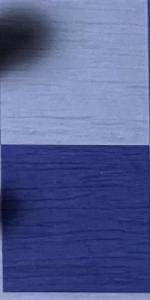
Label: Empty